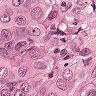
Metastatic tissue present: yes